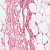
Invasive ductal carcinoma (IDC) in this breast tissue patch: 0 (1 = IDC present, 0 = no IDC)